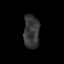
Tissue: skin
Cell type: Epithelial cells
Senescence score: 0.2849
Nuclear area (px): 516
Mean DAPI intensity: 54.419